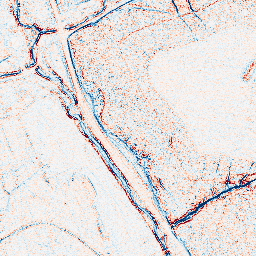
Category: edge_preserving
Decomposition family: anisotropic_diffusion
Decomposition parameters: iterations: 5
kappa: 100
gamma: 0.05
Upsampling method: lanczos
Upsampling parameters: scale: 2
Upsampling scale: 2